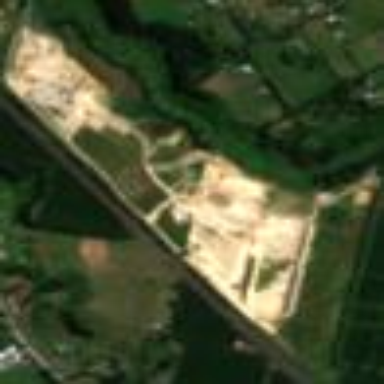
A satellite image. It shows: Sand quarry.